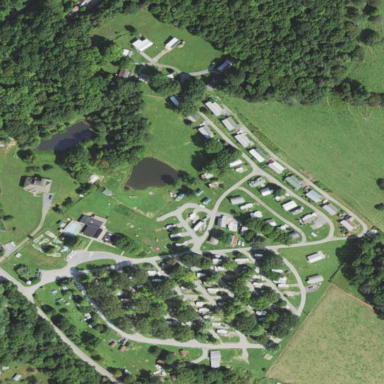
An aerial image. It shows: Caravan site with sanitary dump station available.